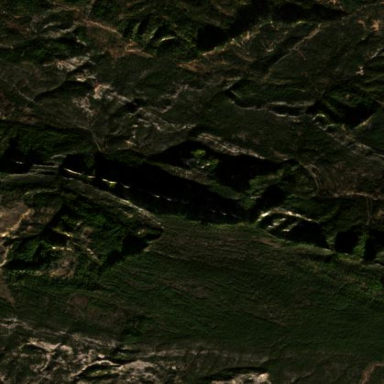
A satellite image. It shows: Forest with mix of leaf types.